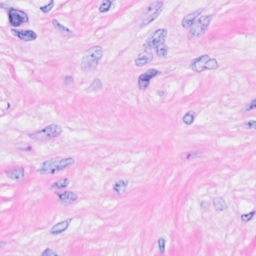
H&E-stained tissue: Breast